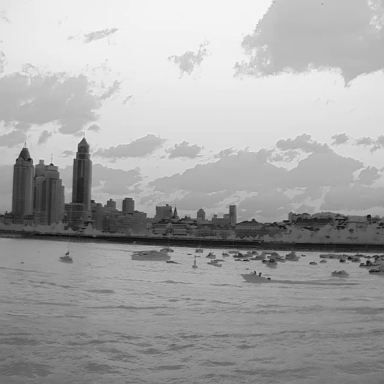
There are five canoes in the infrared image.